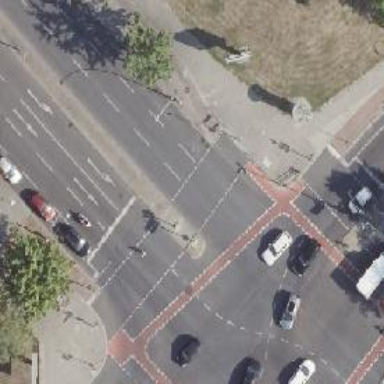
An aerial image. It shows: Footway located on traffic island.